Question:
Click the header section(or whatever it calls) will unfold the relative subcells,and the left triangle get rotated.
I have no idea how to code this.Is there anyone help me? Any code snippets would be great help.Thanks a lot.
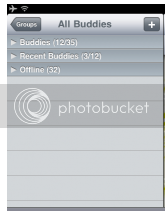
Answer: you can now see how to properly do it in an
<URL>.